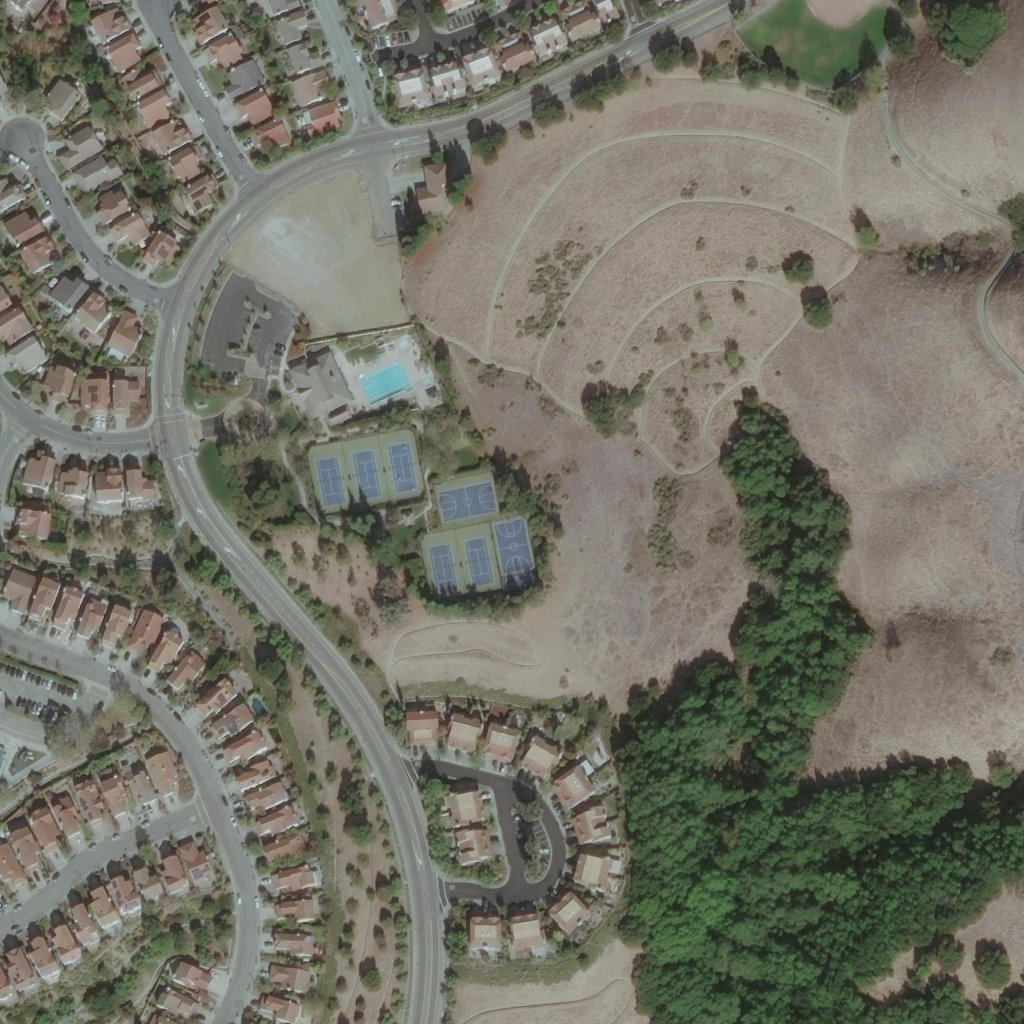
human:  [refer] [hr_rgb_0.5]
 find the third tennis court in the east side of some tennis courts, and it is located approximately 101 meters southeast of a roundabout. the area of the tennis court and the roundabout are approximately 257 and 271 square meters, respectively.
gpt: <box>[[41, 52, 44, 57, 0]]</box>

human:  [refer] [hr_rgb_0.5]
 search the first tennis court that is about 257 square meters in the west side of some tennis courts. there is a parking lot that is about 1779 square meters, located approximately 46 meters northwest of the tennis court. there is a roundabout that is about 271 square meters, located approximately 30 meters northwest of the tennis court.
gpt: <box>[[30, 44, 33, 49, 0]]</box>